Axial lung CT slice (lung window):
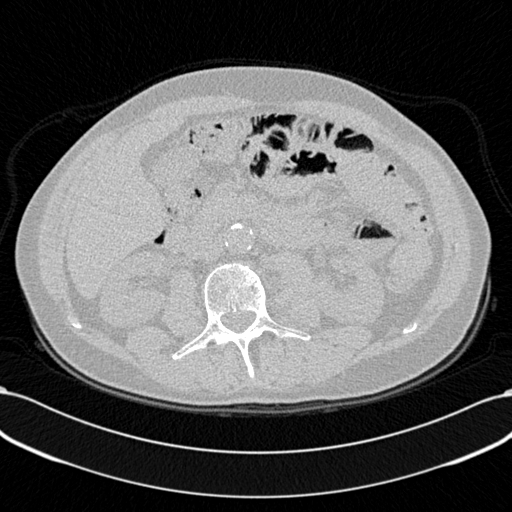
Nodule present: no